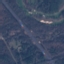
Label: Highway